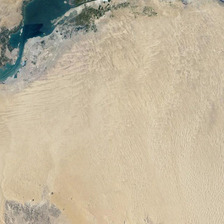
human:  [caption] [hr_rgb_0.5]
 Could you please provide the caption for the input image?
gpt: a lake is near a piece of yellow desert .

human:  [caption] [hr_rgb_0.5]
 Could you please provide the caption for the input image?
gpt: at the edge of the desert you can see a lake and an oasis nourished by the lake .

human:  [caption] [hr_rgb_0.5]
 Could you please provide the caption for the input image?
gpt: a lake is near a piece of yellow desert .

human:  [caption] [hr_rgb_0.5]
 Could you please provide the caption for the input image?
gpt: at the edge of the desert you can see a lake and an oasis nourished by the lake .

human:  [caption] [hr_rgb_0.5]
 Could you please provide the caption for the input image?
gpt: a lake is near a piece of yellow desert .